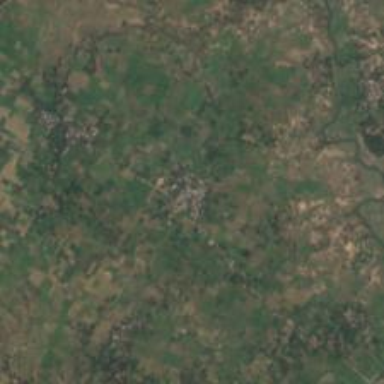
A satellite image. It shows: Village area.